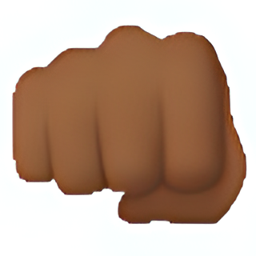
Name: fisted hand sign
Emoji: 👊🏾
Group: People & Body
Sub-group: hand-fingers-closed